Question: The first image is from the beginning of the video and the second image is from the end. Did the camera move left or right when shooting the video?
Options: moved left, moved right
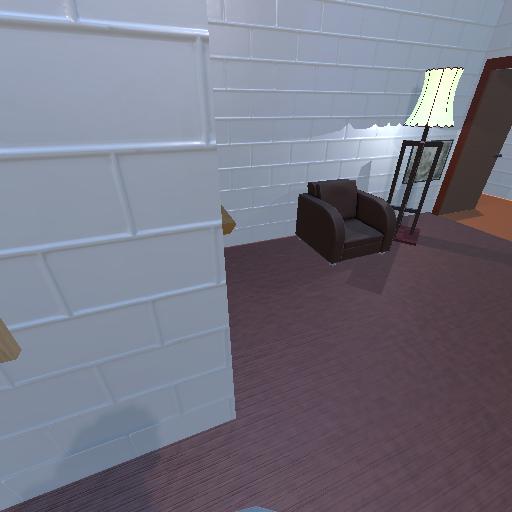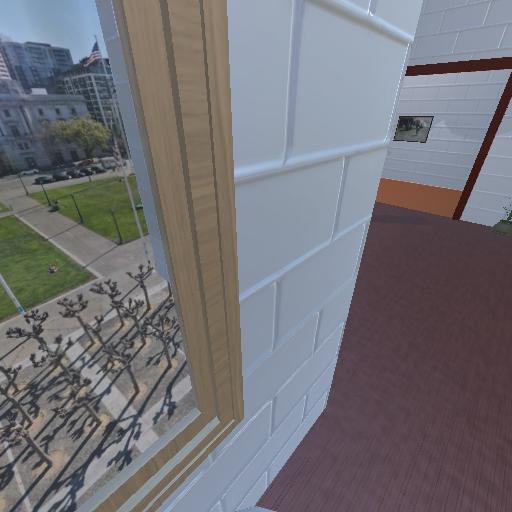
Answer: moved left